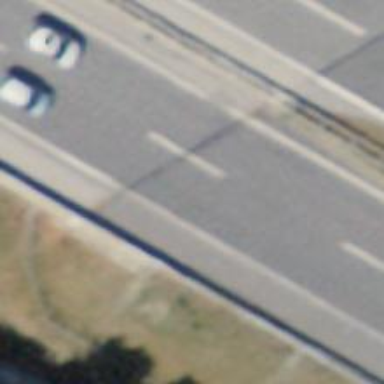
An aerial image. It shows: Motorway bridge with asphalt surface.